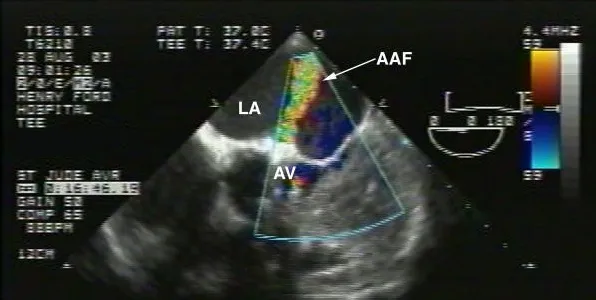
Off axis 2-D short axis TEE view with the probe advanced further into mid-esophagus: demonstrates turbulent color flow entering the LA from the EL region of the aortic valve illustrated in Fig 1.
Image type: radiology (ultrasound)